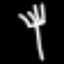
Label: fork